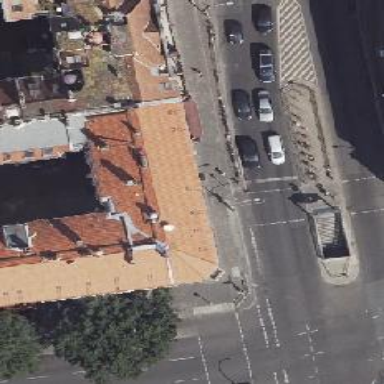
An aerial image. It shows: Road with traffic signals.